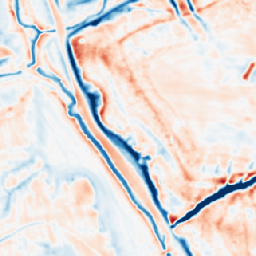
Category: multiscale
Decomposition family: dog_multiscale
Decomposition parameters: sigma_ratio: 1.4
n_scales: 5
base_sigma: 1
Upsampling method: area
Upsampling parameters: scale: 8
Upsampling scale: 8